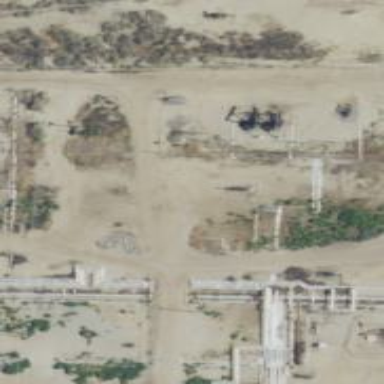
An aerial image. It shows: Petroleum well.